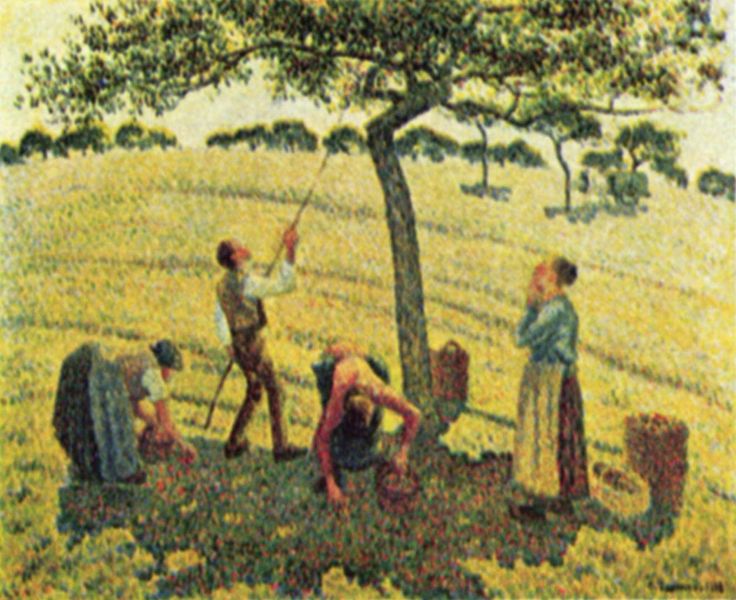
Titel: Apfelernte in Eragny
Künstler: Camille Pissarro
Standort: Dallas
Institution: Dallas Museum of Art
Schlagwörter: baum, berg, blau, blätter, gemälde, gruppe, himmel, laub, mann, nackt, schatten, weiß, bäume, frauen, gelb, grün, impressionismus, landschaft, menschen, äste, femmes, frau, hell, impressionisme, kleid, kleider, licht, männer, schwarz, gras, obst, rot, wiese, expressionismus, malerei, rock, hemd, hose, jacke, arme, bluse, stehen, hände, signatur, öl, ast, baumstamm, feld, felder, horizont, hügel, stamm, zweige, sonne, land, gold, realismus, personen, gebeugt, wald, alltag, anhöhe, arbeit, bauern, rund, stock, frucht, früchte, henkel, beine, apfel, pflücken, schürze, äpfel, dutt, sommer, bogen, divisionismus, stab, pointilismus, arbeiten, bäuerin, ernte, furchen, getreide, körbe, mittag, sammeln, schürzen, weizen, allee, hecke, herbst, arbeiter, ölgemälde, kopftuch, zopf, impressionistisch, monet, homme, jaune, vert, lesen, streifen, korb, weste, baumkrone, geneigt, hoch, bauer, kornfeld, unscharf, oben, punkte, zusehen, bücken, gepunktet, zweig, fleck, tracht, diagonal, geflochten, kniend, zentral, spätsommer, seurat, apfelbaum, signac, stange, femme, lumière, ombre, obstbaum, landarbeit, arbre, ciel, peinture, frün, stecken, robe, paysan, allégorie, pflaumen, bäuerlich, lese, gewölbt, paysans, campagne, champ, aufsammeln, pointillismus, pointillisme, scène de genre, rapsfeld, arbres, tronc, fruit, baton, herbe, impressionnisme, cueillette, panier, automne, jardin, pomme, äfpel, feuilles, recken, zweiteilung, pflücker, obsternte, olivier, apfelernte, champs, famille, feuille, fruits, hinabsehen, aufsehen, pommes, tablier, pré, verger, paniers, woman, feuillage, été, printemps, pointilliste, schütteln, auflesen, bauerinnen, récolte, ausammeln, bäuer, cueilleuse, olives, piktorialismus, schüttel, streuobst, midi, ramasser, mann äpfel, people, tomber, poitillisme, hmme, pommier, apres-mdi, prunes, olive, collecte, ramasse, fruitier, perche, piktorismus, rbre, rural, ramassage, divisionnisme, noix, champètre, arbre fruitier, agriculteurs, prune, cueillette des pommes, travail dans les champs, saammeln, ceuillette, ceuillir, apple, harvest, rütteln